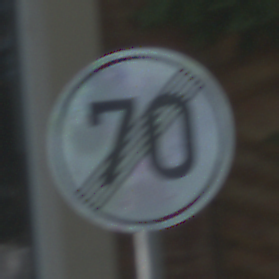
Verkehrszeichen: EndeGeschwindigkeit70
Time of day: Midday
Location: Outdoor (Suburban)
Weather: Clear
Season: NotSpecified
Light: Natural